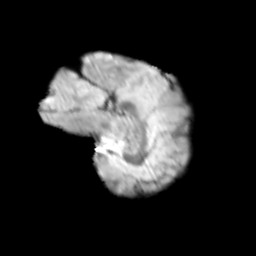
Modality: T2w
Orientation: sagittal
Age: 11
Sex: male
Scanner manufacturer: siemens
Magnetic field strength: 3 T
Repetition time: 3.8 s
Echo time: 0.07 s